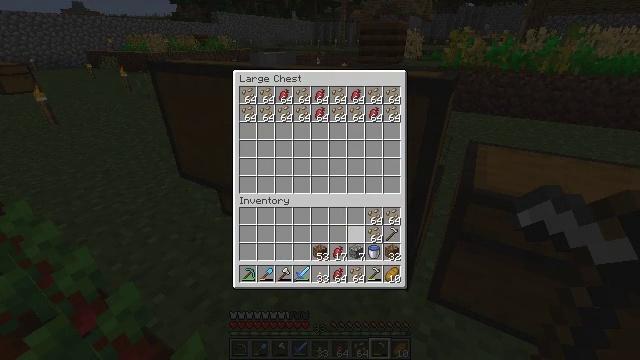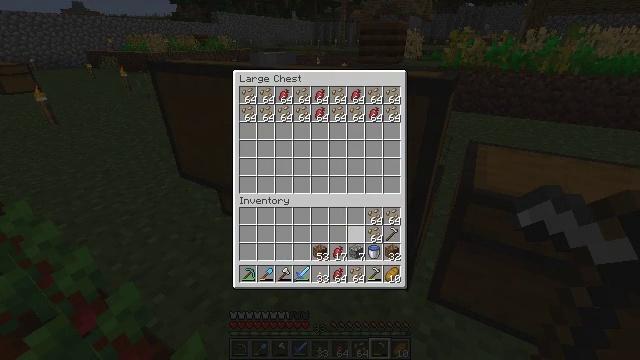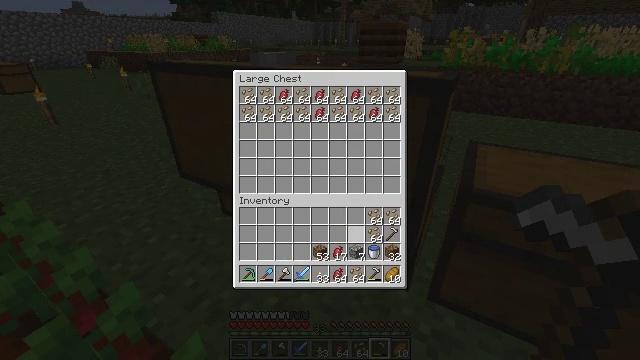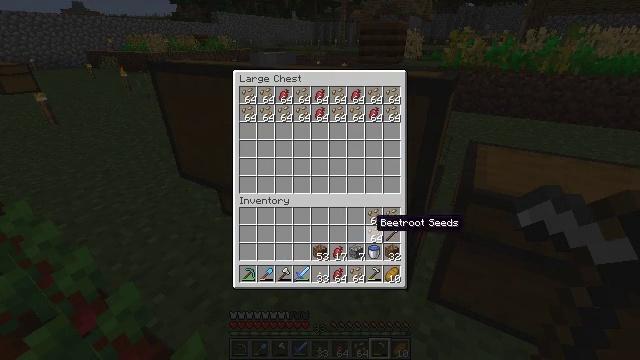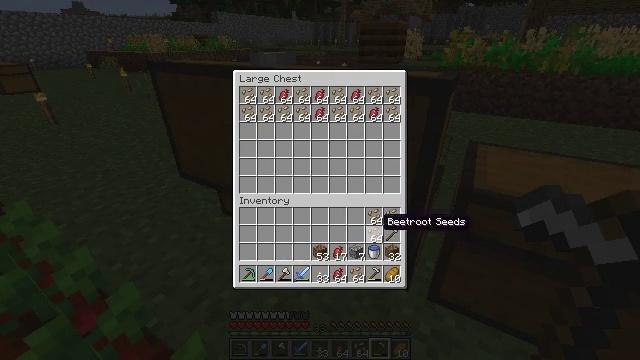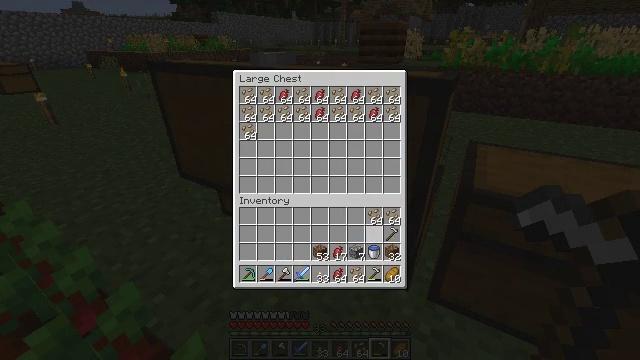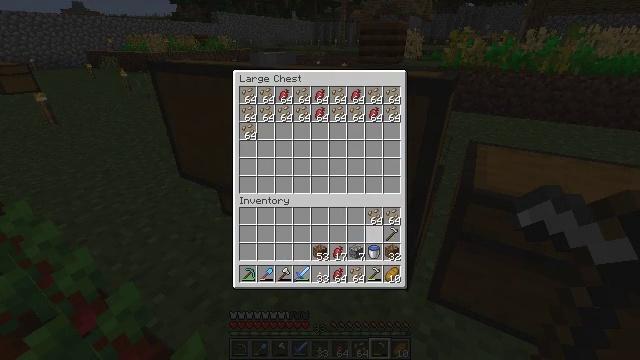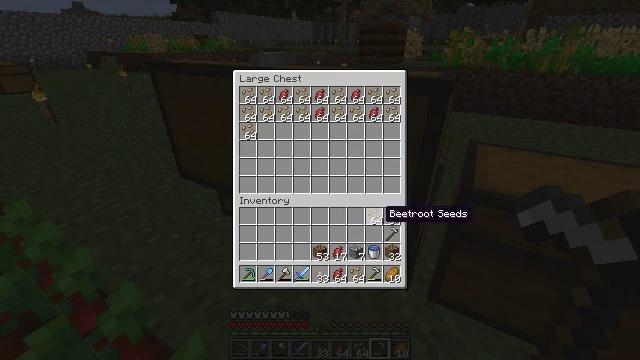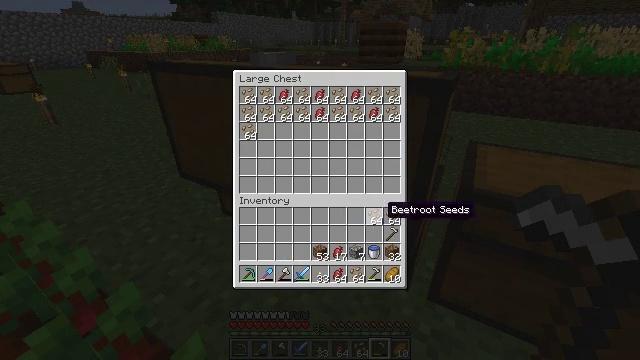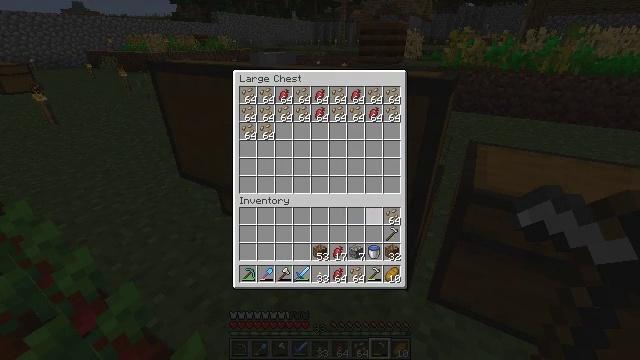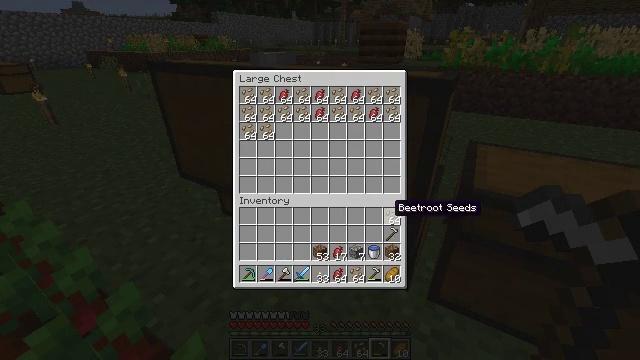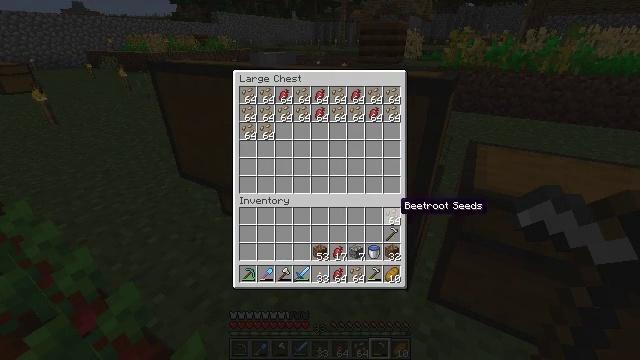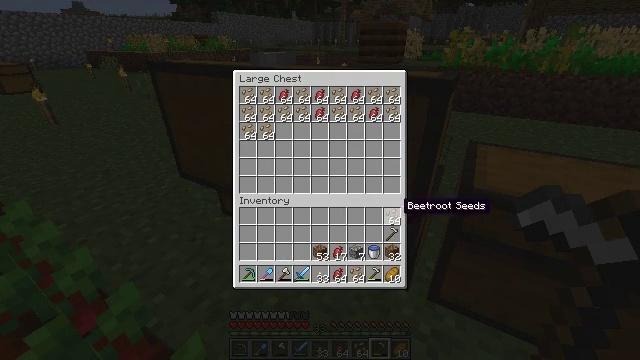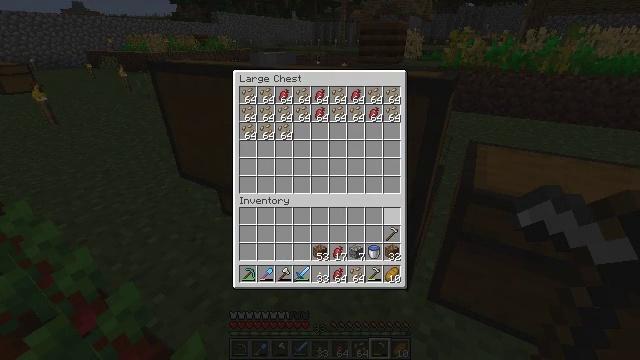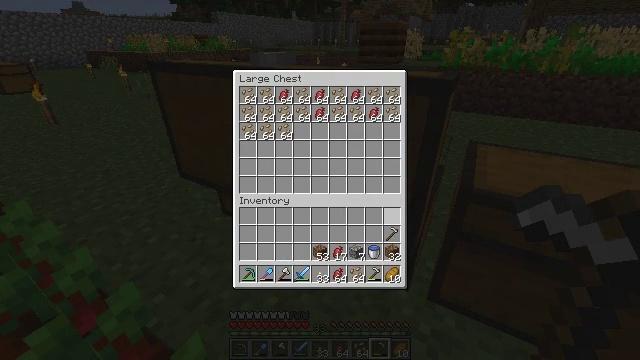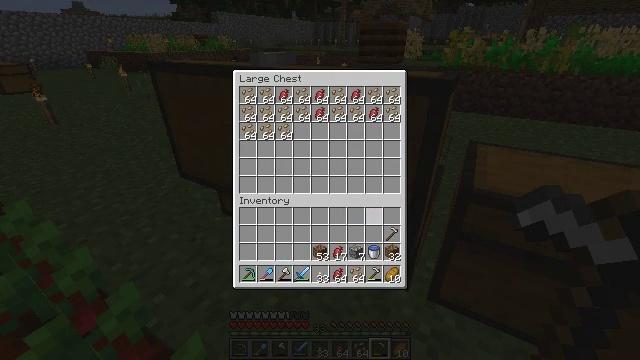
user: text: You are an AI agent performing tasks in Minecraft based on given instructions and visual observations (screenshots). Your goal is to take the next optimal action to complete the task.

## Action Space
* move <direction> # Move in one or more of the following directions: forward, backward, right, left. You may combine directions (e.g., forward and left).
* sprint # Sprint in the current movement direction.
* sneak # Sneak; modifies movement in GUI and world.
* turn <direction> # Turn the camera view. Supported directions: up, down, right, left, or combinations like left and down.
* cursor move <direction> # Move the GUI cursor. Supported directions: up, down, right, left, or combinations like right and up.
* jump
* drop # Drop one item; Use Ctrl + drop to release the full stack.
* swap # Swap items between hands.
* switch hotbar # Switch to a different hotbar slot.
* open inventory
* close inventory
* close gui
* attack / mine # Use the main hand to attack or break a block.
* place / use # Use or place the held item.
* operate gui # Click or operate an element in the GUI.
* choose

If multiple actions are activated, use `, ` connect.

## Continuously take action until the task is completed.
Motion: motion action
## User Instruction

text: Harvest the mature beetroots.
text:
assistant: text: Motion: sneak, choose
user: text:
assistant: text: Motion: sneak, choose
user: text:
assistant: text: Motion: sneak, cursor move right
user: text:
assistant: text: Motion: sneak, cursor move right
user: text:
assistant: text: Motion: sneak, choose
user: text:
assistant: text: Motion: sneak, choose
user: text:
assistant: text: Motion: sneak, cursor move up
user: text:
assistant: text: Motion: sneak
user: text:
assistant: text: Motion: sneak, choose
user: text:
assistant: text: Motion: sneak, cursor move right, choose
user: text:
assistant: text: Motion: sneak
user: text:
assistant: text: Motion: sneak
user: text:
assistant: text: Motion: sneak, choose
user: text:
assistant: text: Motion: sneak, choose
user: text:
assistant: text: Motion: sneak, cursor move left and down
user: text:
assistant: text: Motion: sneak, cursor move left and down
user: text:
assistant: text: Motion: sneak
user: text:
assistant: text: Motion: sneak
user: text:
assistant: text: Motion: sneak
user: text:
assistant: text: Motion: sneak
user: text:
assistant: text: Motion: sneak
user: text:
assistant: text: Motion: sneak
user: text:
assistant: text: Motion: sneak
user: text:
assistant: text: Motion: sneak
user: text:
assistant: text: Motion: sneak
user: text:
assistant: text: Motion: sneak
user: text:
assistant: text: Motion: sneak
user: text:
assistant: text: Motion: sneak
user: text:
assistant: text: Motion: sneak
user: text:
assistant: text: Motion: sneak, choose